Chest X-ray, AP view. Patient: 19 years old, sex M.
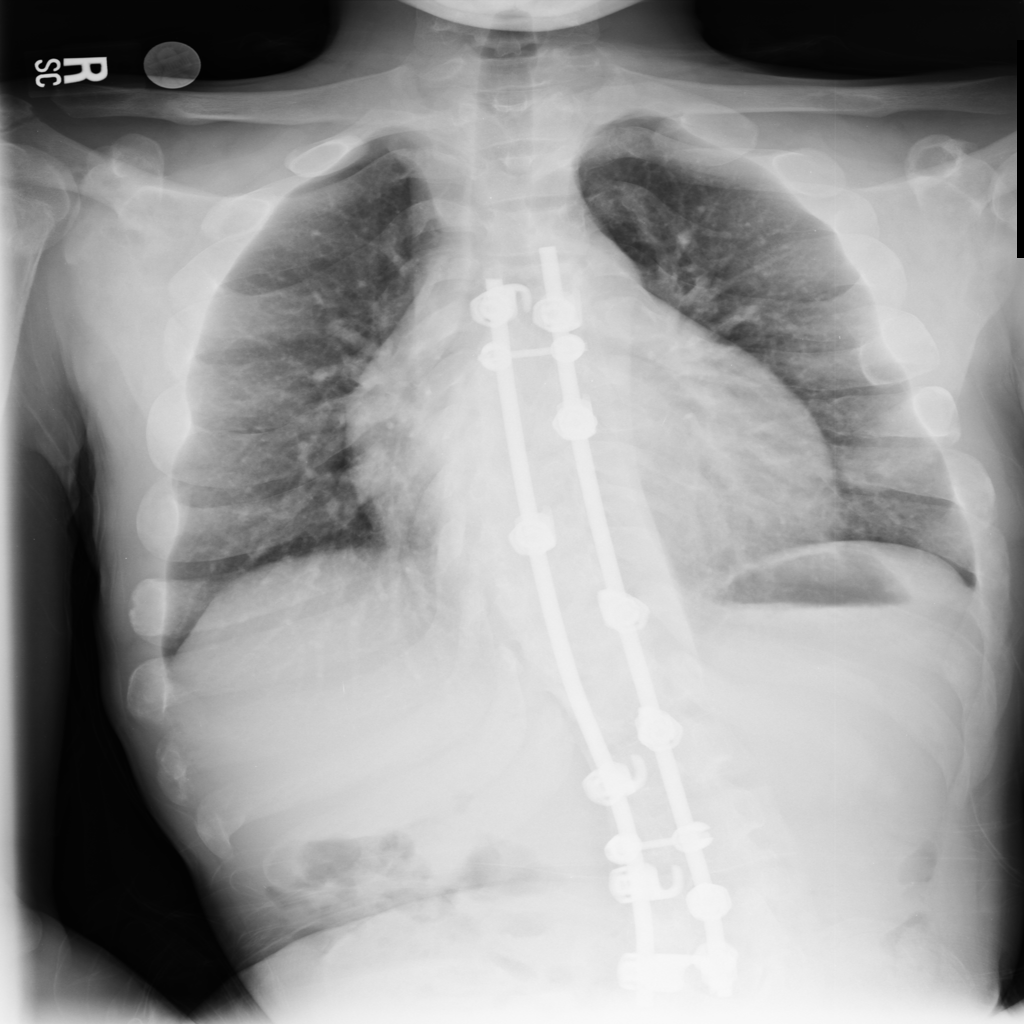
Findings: Pleural_Thickening